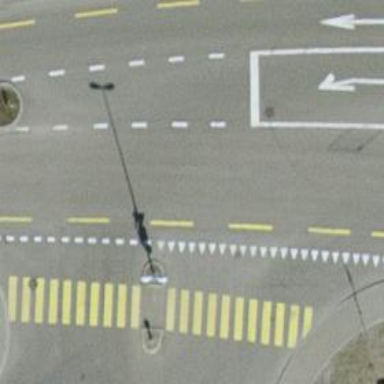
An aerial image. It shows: Asphalt road with primary link designation.